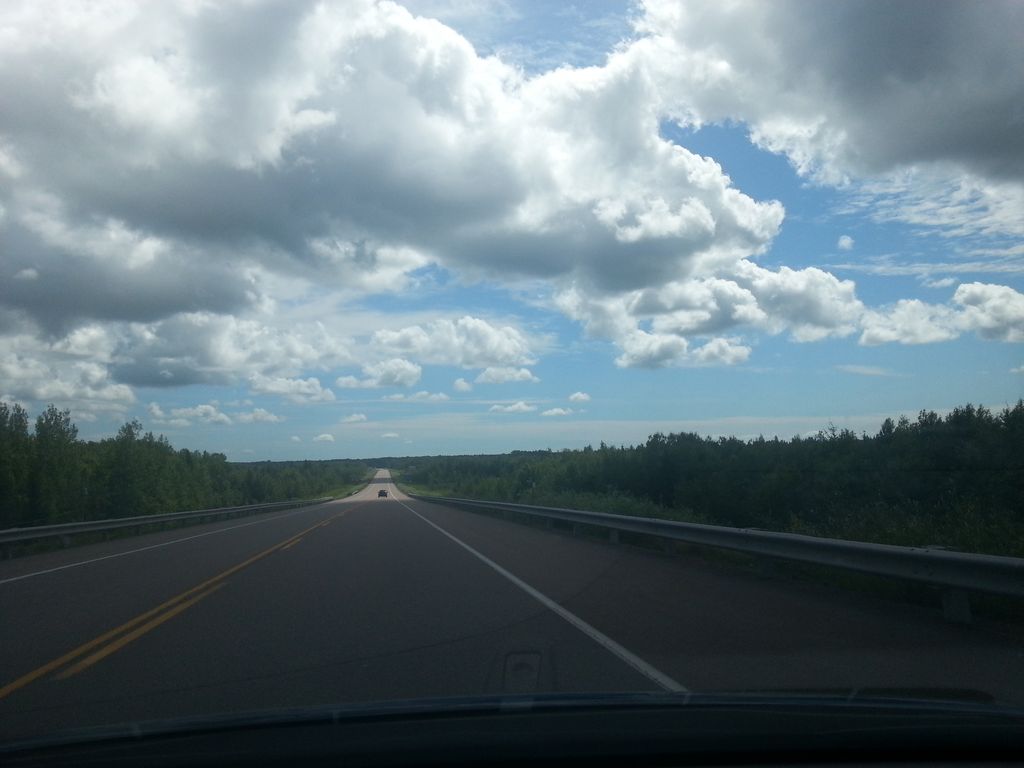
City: charlottetown